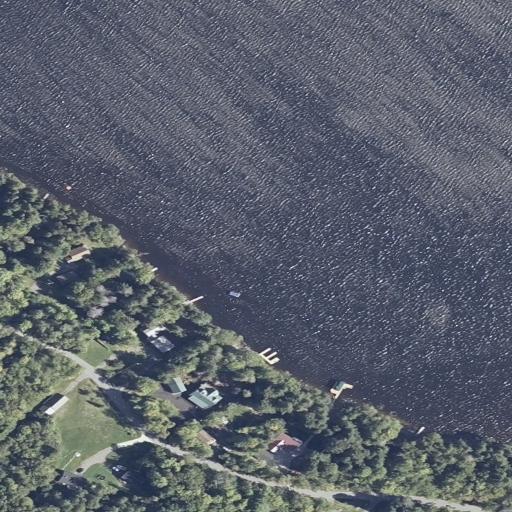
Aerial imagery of cape in Maine named Latty Point containing open water, mixed forest, low intensity development, deciduous forest, open development, evergreen forest, medium intensity development, herbaceous wetlands, pasture, and woody wetlands